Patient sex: M
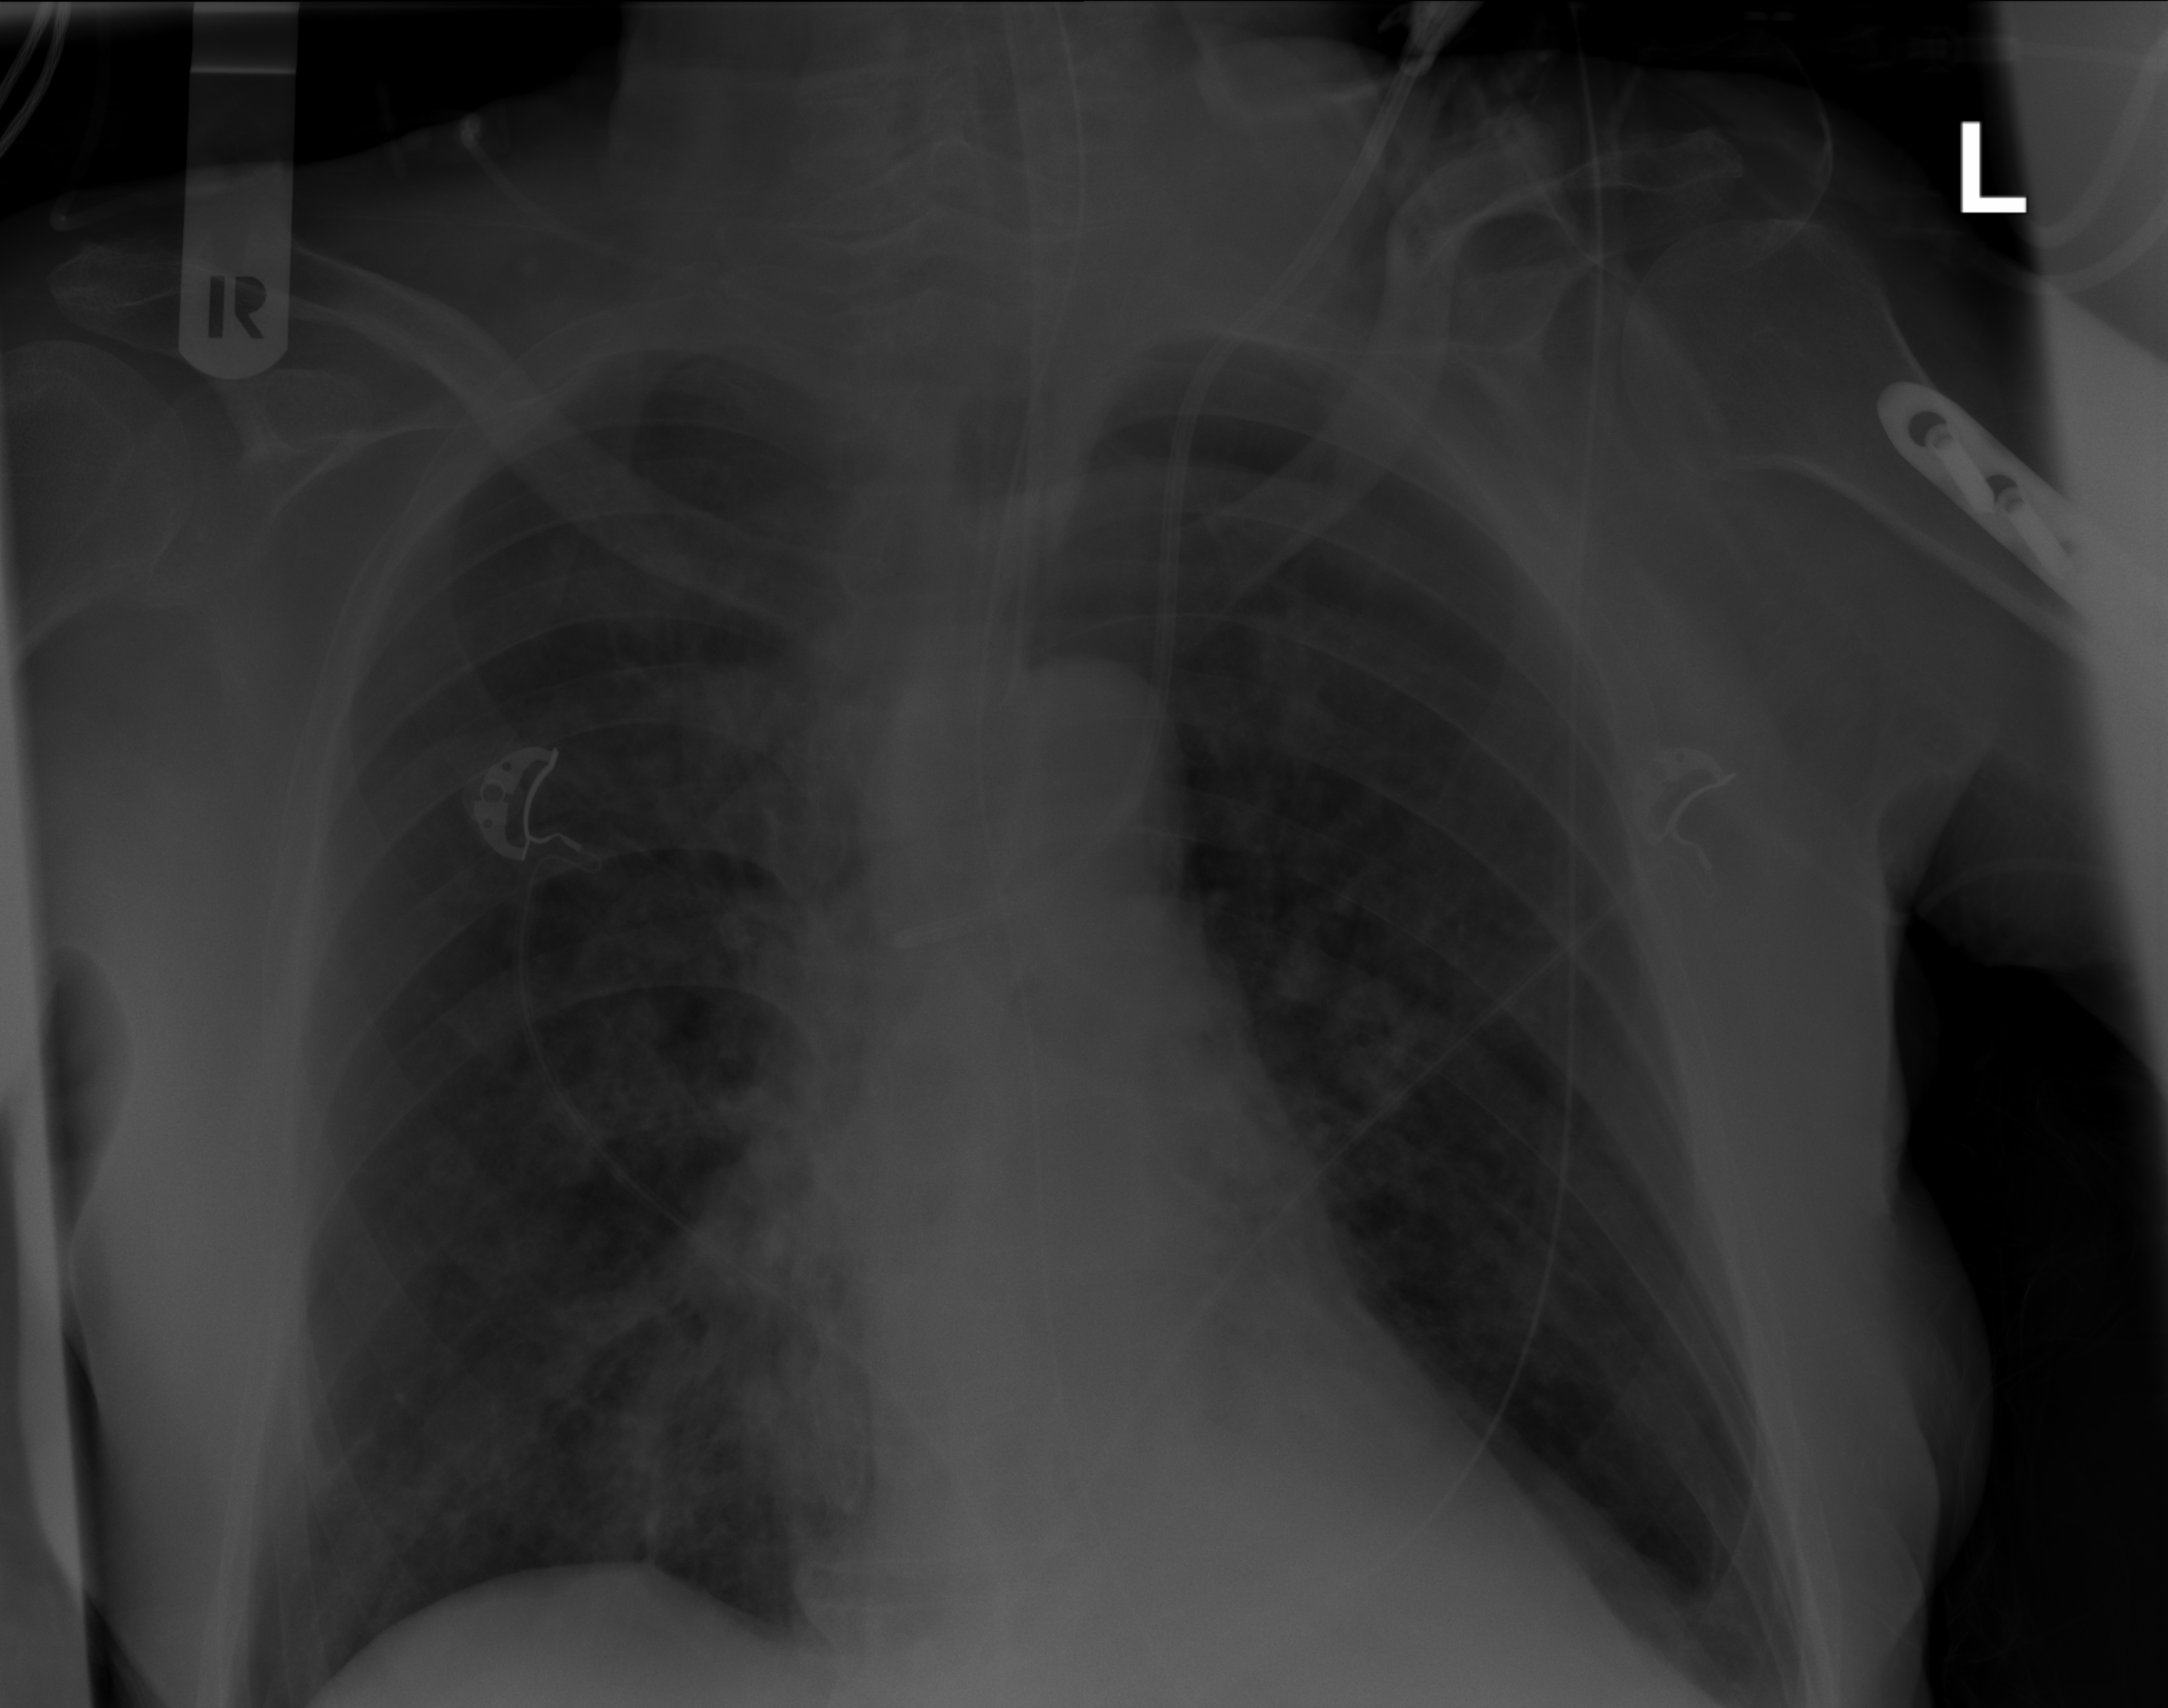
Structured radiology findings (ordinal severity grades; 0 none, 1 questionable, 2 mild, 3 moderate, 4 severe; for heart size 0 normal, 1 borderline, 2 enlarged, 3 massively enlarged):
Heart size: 1
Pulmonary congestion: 2
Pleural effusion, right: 0
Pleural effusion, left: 1
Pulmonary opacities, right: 2
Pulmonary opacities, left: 2
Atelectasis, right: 0
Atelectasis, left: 0